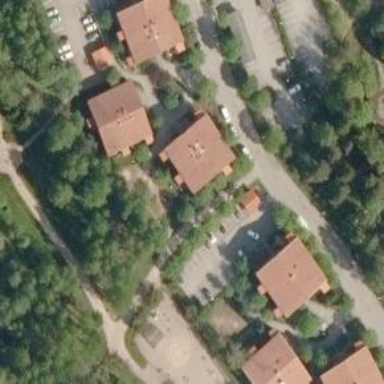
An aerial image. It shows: Paved parking area.